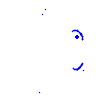
Particle: kaon